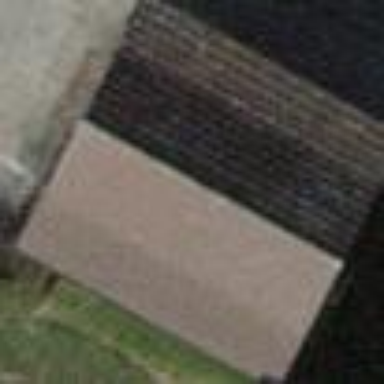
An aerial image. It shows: Building with gabled roof.